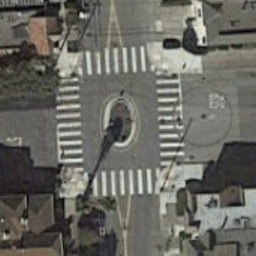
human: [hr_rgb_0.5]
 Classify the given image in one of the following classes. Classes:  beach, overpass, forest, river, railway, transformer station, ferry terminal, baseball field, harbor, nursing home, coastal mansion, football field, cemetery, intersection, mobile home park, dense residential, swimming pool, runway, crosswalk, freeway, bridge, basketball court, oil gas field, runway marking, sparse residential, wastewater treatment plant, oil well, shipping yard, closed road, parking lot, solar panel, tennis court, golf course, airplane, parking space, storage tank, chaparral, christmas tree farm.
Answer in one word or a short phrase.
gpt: crosswalk